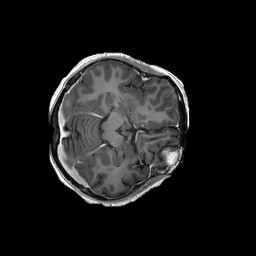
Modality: T1w
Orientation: axial
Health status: ill
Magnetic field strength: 3 T